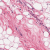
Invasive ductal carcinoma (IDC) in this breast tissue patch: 0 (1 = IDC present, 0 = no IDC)